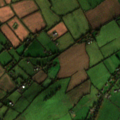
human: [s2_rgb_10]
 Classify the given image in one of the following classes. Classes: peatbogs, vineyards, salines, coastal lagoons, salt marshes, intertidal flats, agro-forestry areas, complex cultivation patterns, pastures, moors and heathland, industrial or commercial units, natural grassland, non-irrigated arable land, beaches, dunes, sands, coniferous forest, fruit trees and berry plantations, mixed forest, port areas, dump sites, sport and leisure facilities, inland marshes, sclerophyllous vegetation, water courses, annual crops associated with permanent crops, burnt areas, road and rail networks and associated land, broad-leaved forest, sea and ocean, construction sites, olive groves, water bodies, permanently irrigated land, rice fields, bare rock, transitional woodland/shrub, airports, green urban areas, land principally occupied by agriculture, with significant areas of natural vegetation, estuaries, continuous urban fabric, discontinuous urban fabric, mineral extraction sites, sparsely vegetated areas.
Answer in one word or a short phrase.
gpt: non-irrigated arable land, pastures, land principally occupied by agriculture, with significant areas of natural vegetation